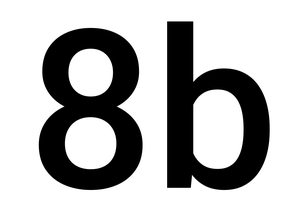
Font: Roboto_Medium